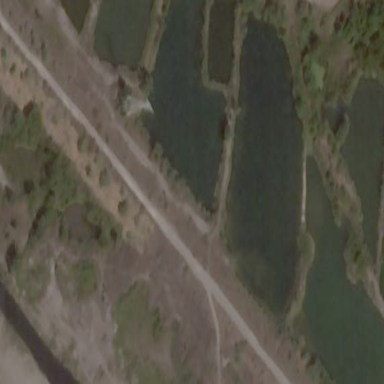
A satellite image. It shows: Pond surrounded by natural water.